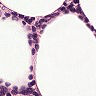
Metastatic tissue present: no